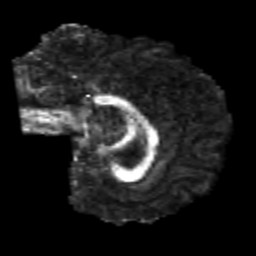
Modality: FA
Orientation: sagittal
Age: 20
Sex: male
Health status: healthy
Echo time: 0.074 s